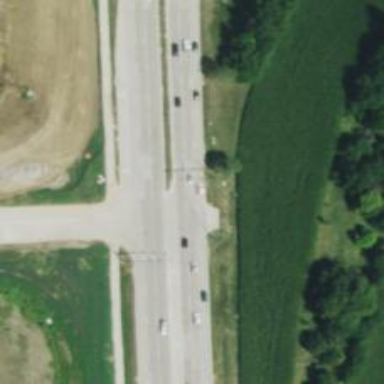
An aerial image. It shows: Primary highway.